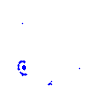
Particle: pion